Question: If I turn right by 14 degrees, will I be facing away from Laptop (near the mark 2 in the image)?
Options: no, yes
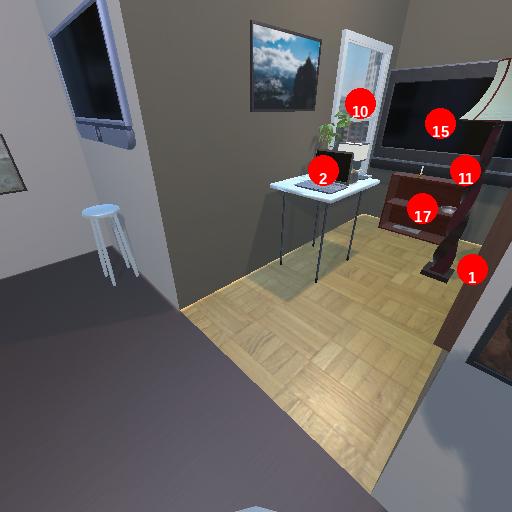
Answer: no